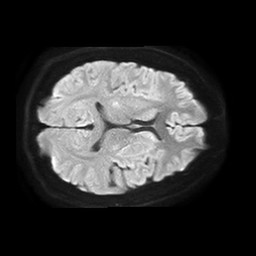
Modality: TRACE
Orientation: axial
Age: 22
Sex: male
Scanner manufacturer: philips
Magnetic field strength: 1.5 T
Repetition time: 4.6 s
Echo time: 0.08631 s